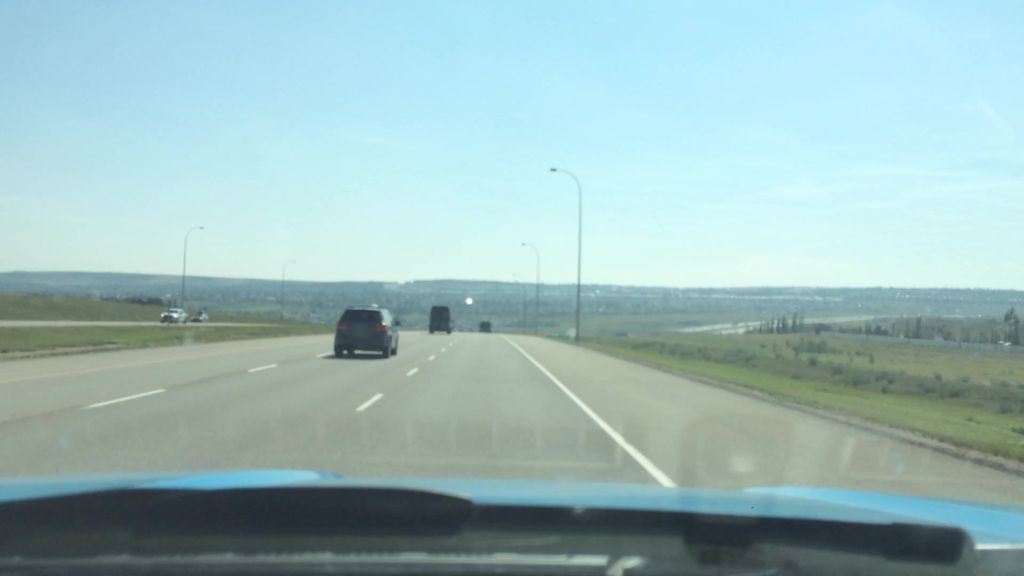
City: calgary